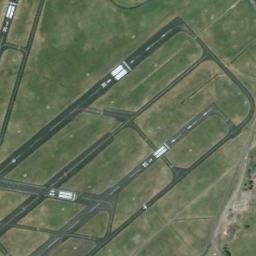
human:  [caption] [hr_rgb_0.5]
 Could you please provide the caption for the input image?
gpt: An airport with some staggered runways on the lawn .

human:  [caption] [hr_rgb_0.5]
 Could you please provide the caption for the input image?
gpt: Many intersecting runways in this airport surrounded by farmland .

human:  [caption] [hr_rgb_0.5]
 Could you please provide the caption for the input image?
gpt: There is an airport in the middle of the grass .

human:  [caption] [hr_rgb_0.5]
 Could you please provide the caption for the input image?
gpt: There are two crossing runways here .

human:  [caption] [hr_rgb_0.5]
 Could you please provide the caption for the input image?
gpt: The grass of the airfield is divided into different sizes by the road .